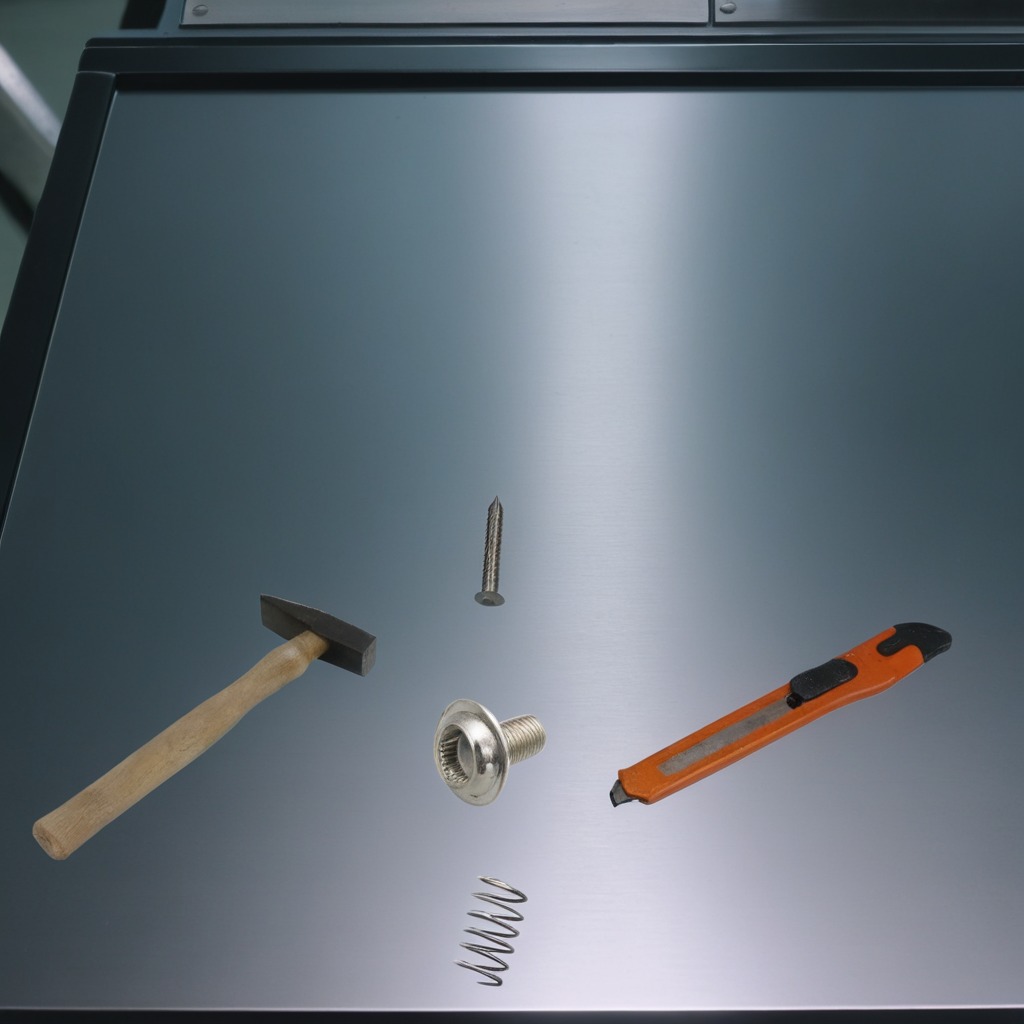
A utility knife, a metal machine screw, an iron nail, a hammer, and a coiled metal spring are lying on a metal table in a machine shop under fluorescent lights.